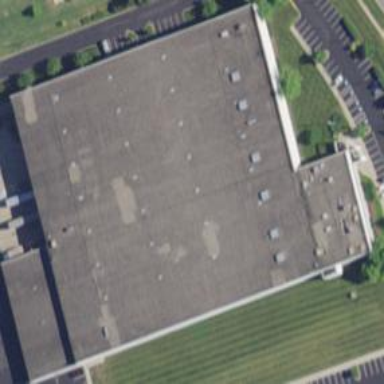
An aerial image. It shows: Building.